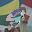
Label: 9